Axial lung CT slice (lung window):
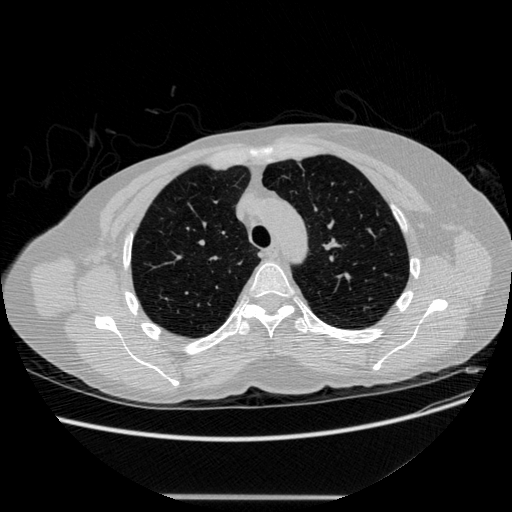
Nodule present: no